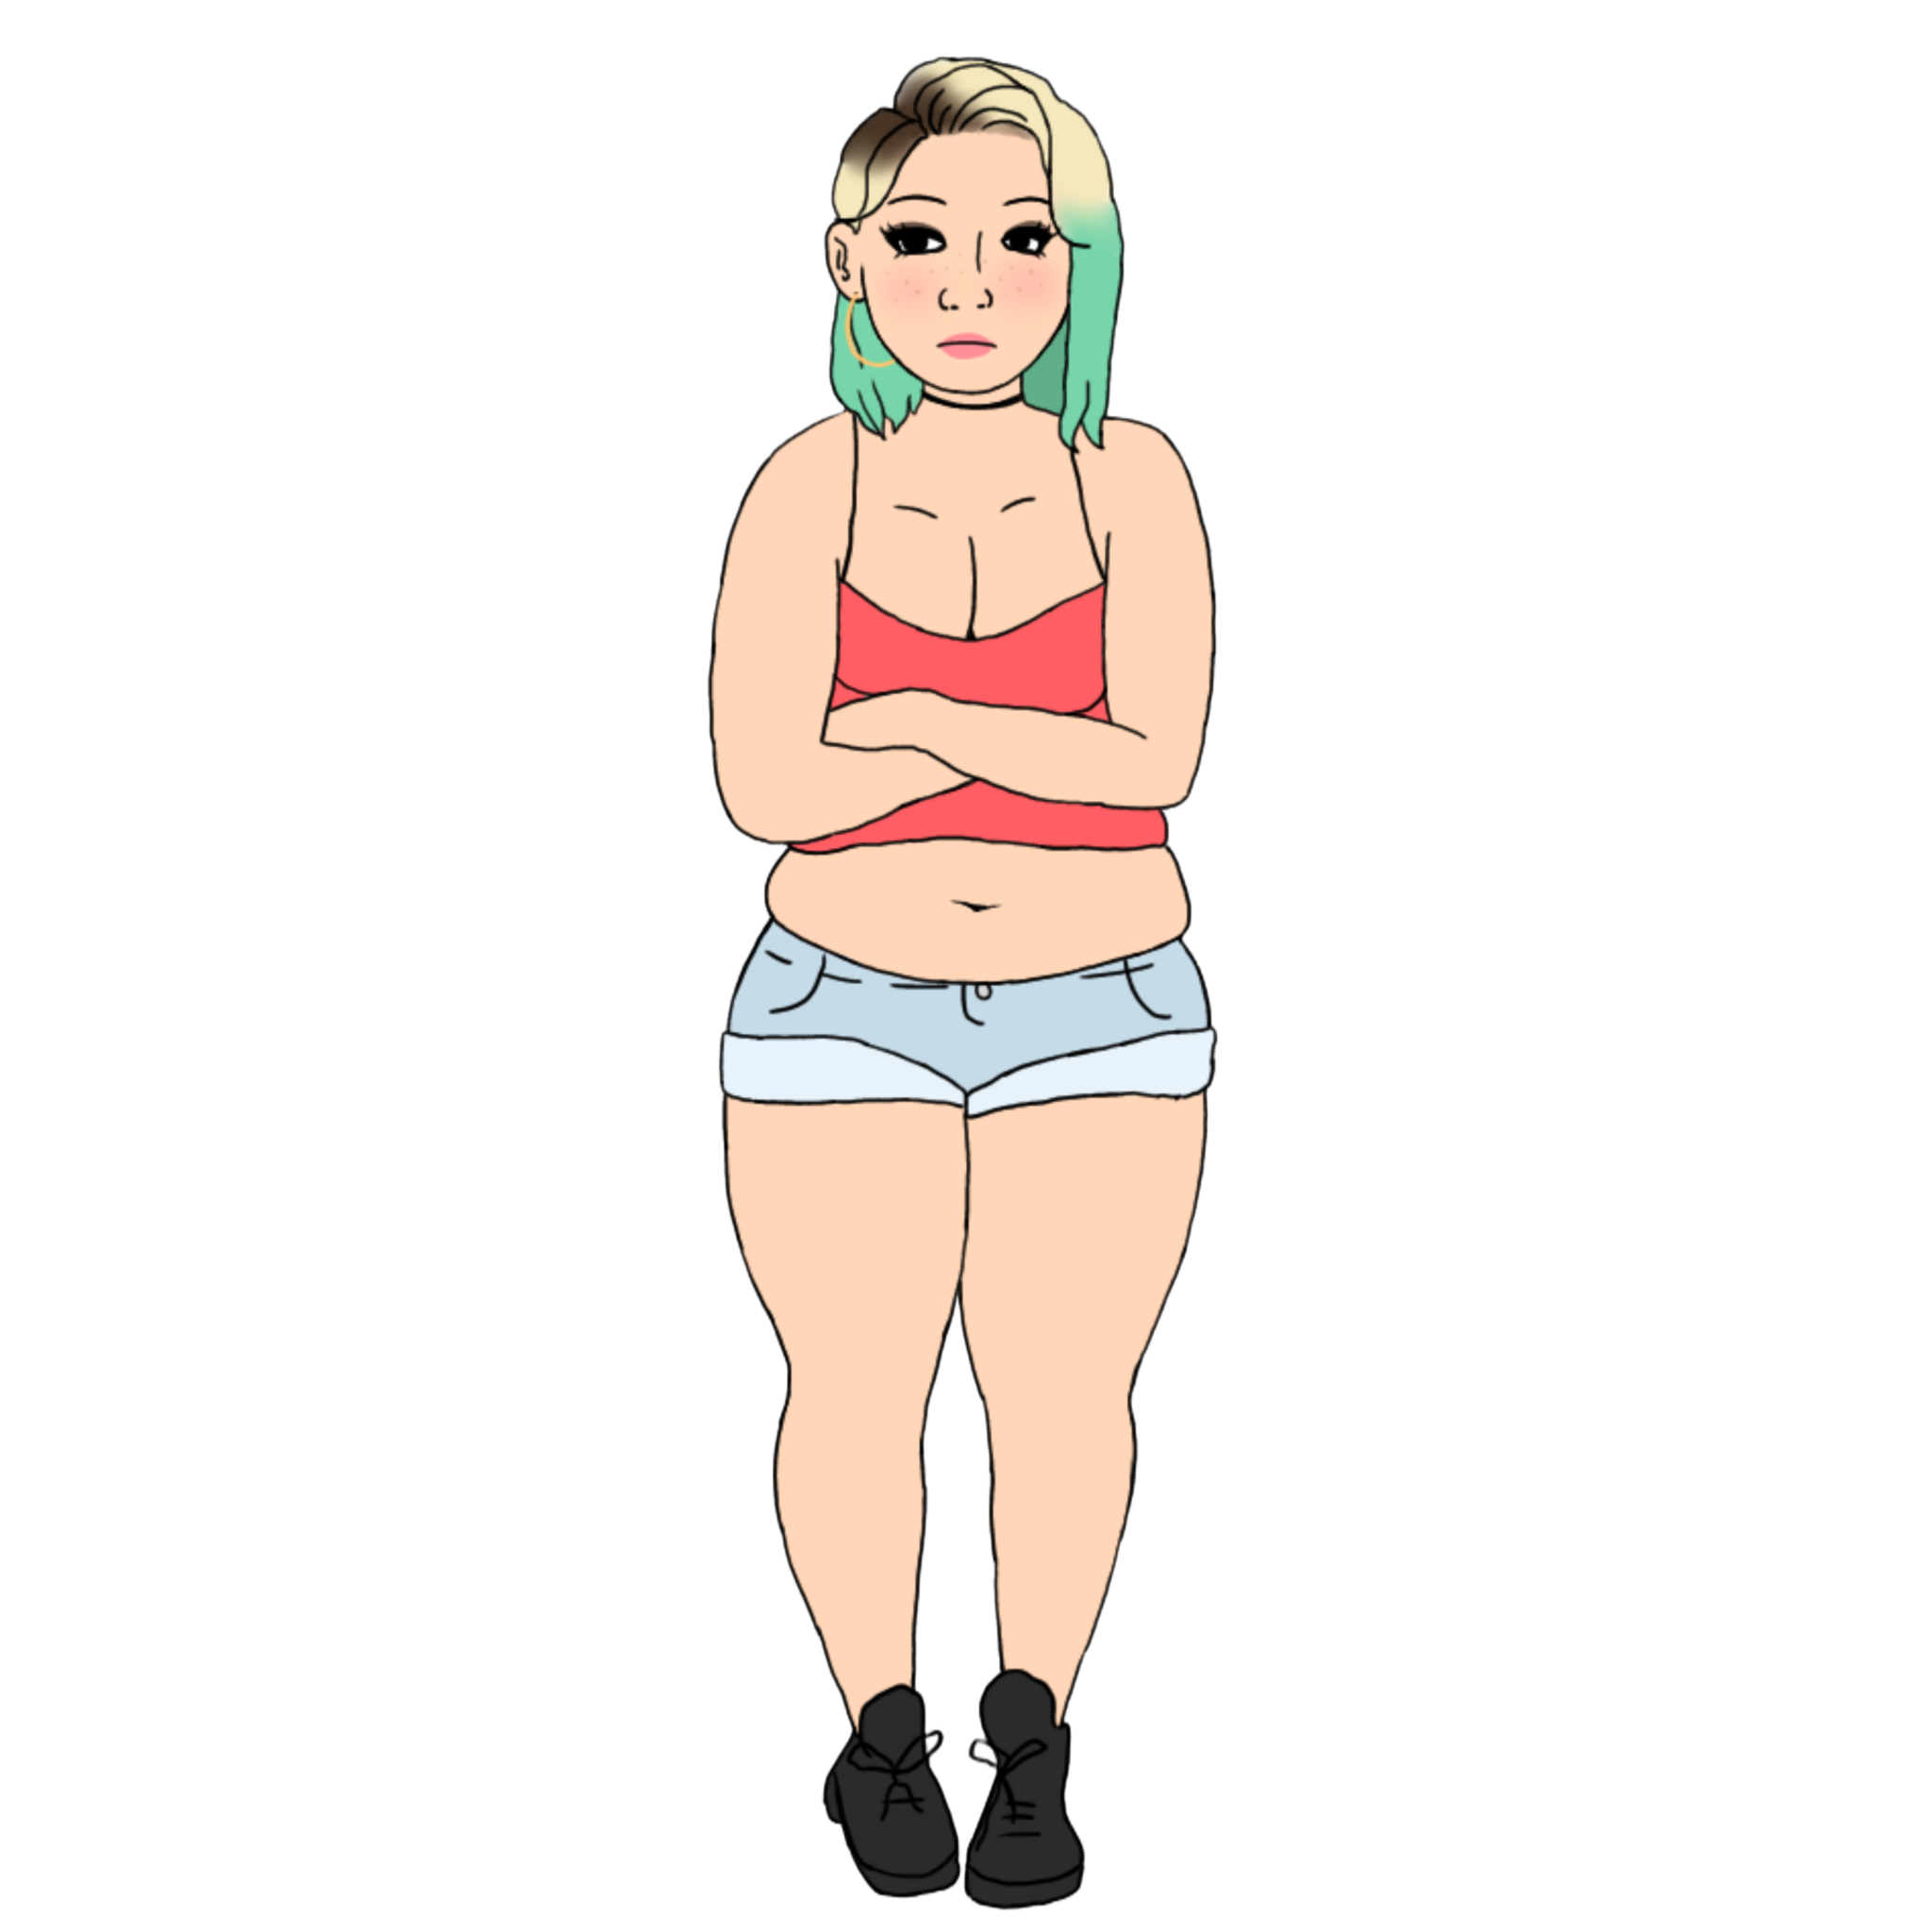
Label: 5_Trad_Wife